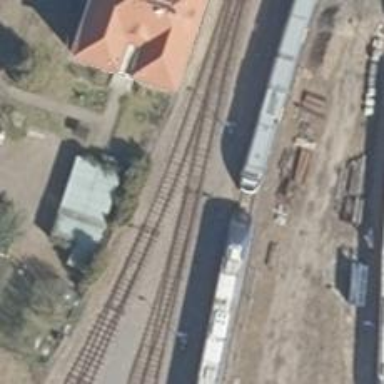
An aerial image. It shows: Railway yard in service.